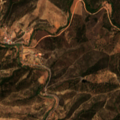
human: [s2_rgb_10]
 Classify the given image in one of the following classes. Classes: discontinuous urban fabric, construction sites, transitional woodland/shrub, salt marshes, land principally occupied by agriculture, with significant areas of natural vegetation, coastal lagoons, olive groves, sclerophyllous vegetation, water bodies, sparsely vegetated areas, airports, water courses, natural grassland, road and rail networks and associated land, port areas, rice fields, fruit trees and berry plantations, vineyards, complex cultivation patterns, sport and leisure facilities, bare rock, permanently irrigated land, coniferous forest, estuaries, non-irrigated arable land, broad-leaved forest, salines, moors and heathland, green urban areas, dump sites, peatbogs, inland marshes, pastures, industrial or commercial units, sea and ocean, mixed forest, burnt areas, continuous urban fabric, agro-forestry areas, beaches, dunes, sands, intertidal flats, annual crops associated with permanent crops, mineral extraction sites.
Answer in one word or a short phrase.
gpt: complex cultivation patterns, land principally occupied by agriculture, with significant areas of natural vegetation, broad-leaved forest, sclerophyllous vegetation, transitional woodland/shrub